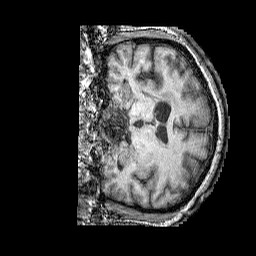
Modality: T1w
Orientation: coronal
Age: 53
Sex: male
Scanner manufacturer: siemens
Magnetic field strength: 3 T
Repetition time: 2.25 s
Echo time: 0.00415 s